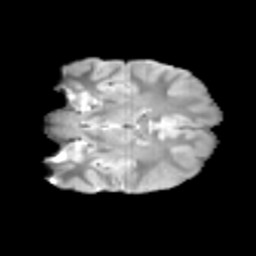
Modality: T2w
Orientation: coronal
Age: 12
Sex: male
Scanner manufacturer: siemens
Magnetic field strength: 3 T
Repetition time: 3.8 s
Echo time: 0.07 s